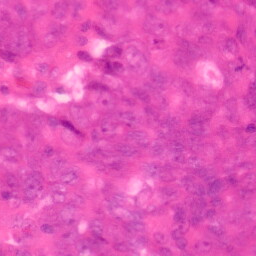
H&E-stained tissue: Colon